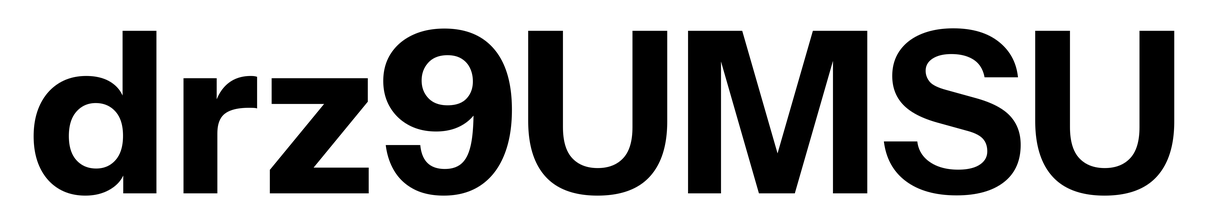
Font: InstrumentSans_Bold